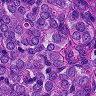
Metastatic tissue present: yes